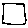
Label: square